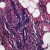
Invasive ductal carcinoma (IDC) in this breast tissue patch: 1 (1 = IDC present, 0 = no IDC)